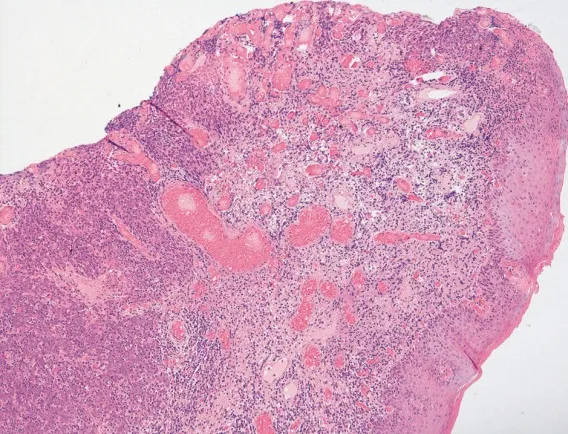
Right minor labium infiltrated by LELC, H&E 100x.
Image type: pathology (h&e)